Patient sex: M
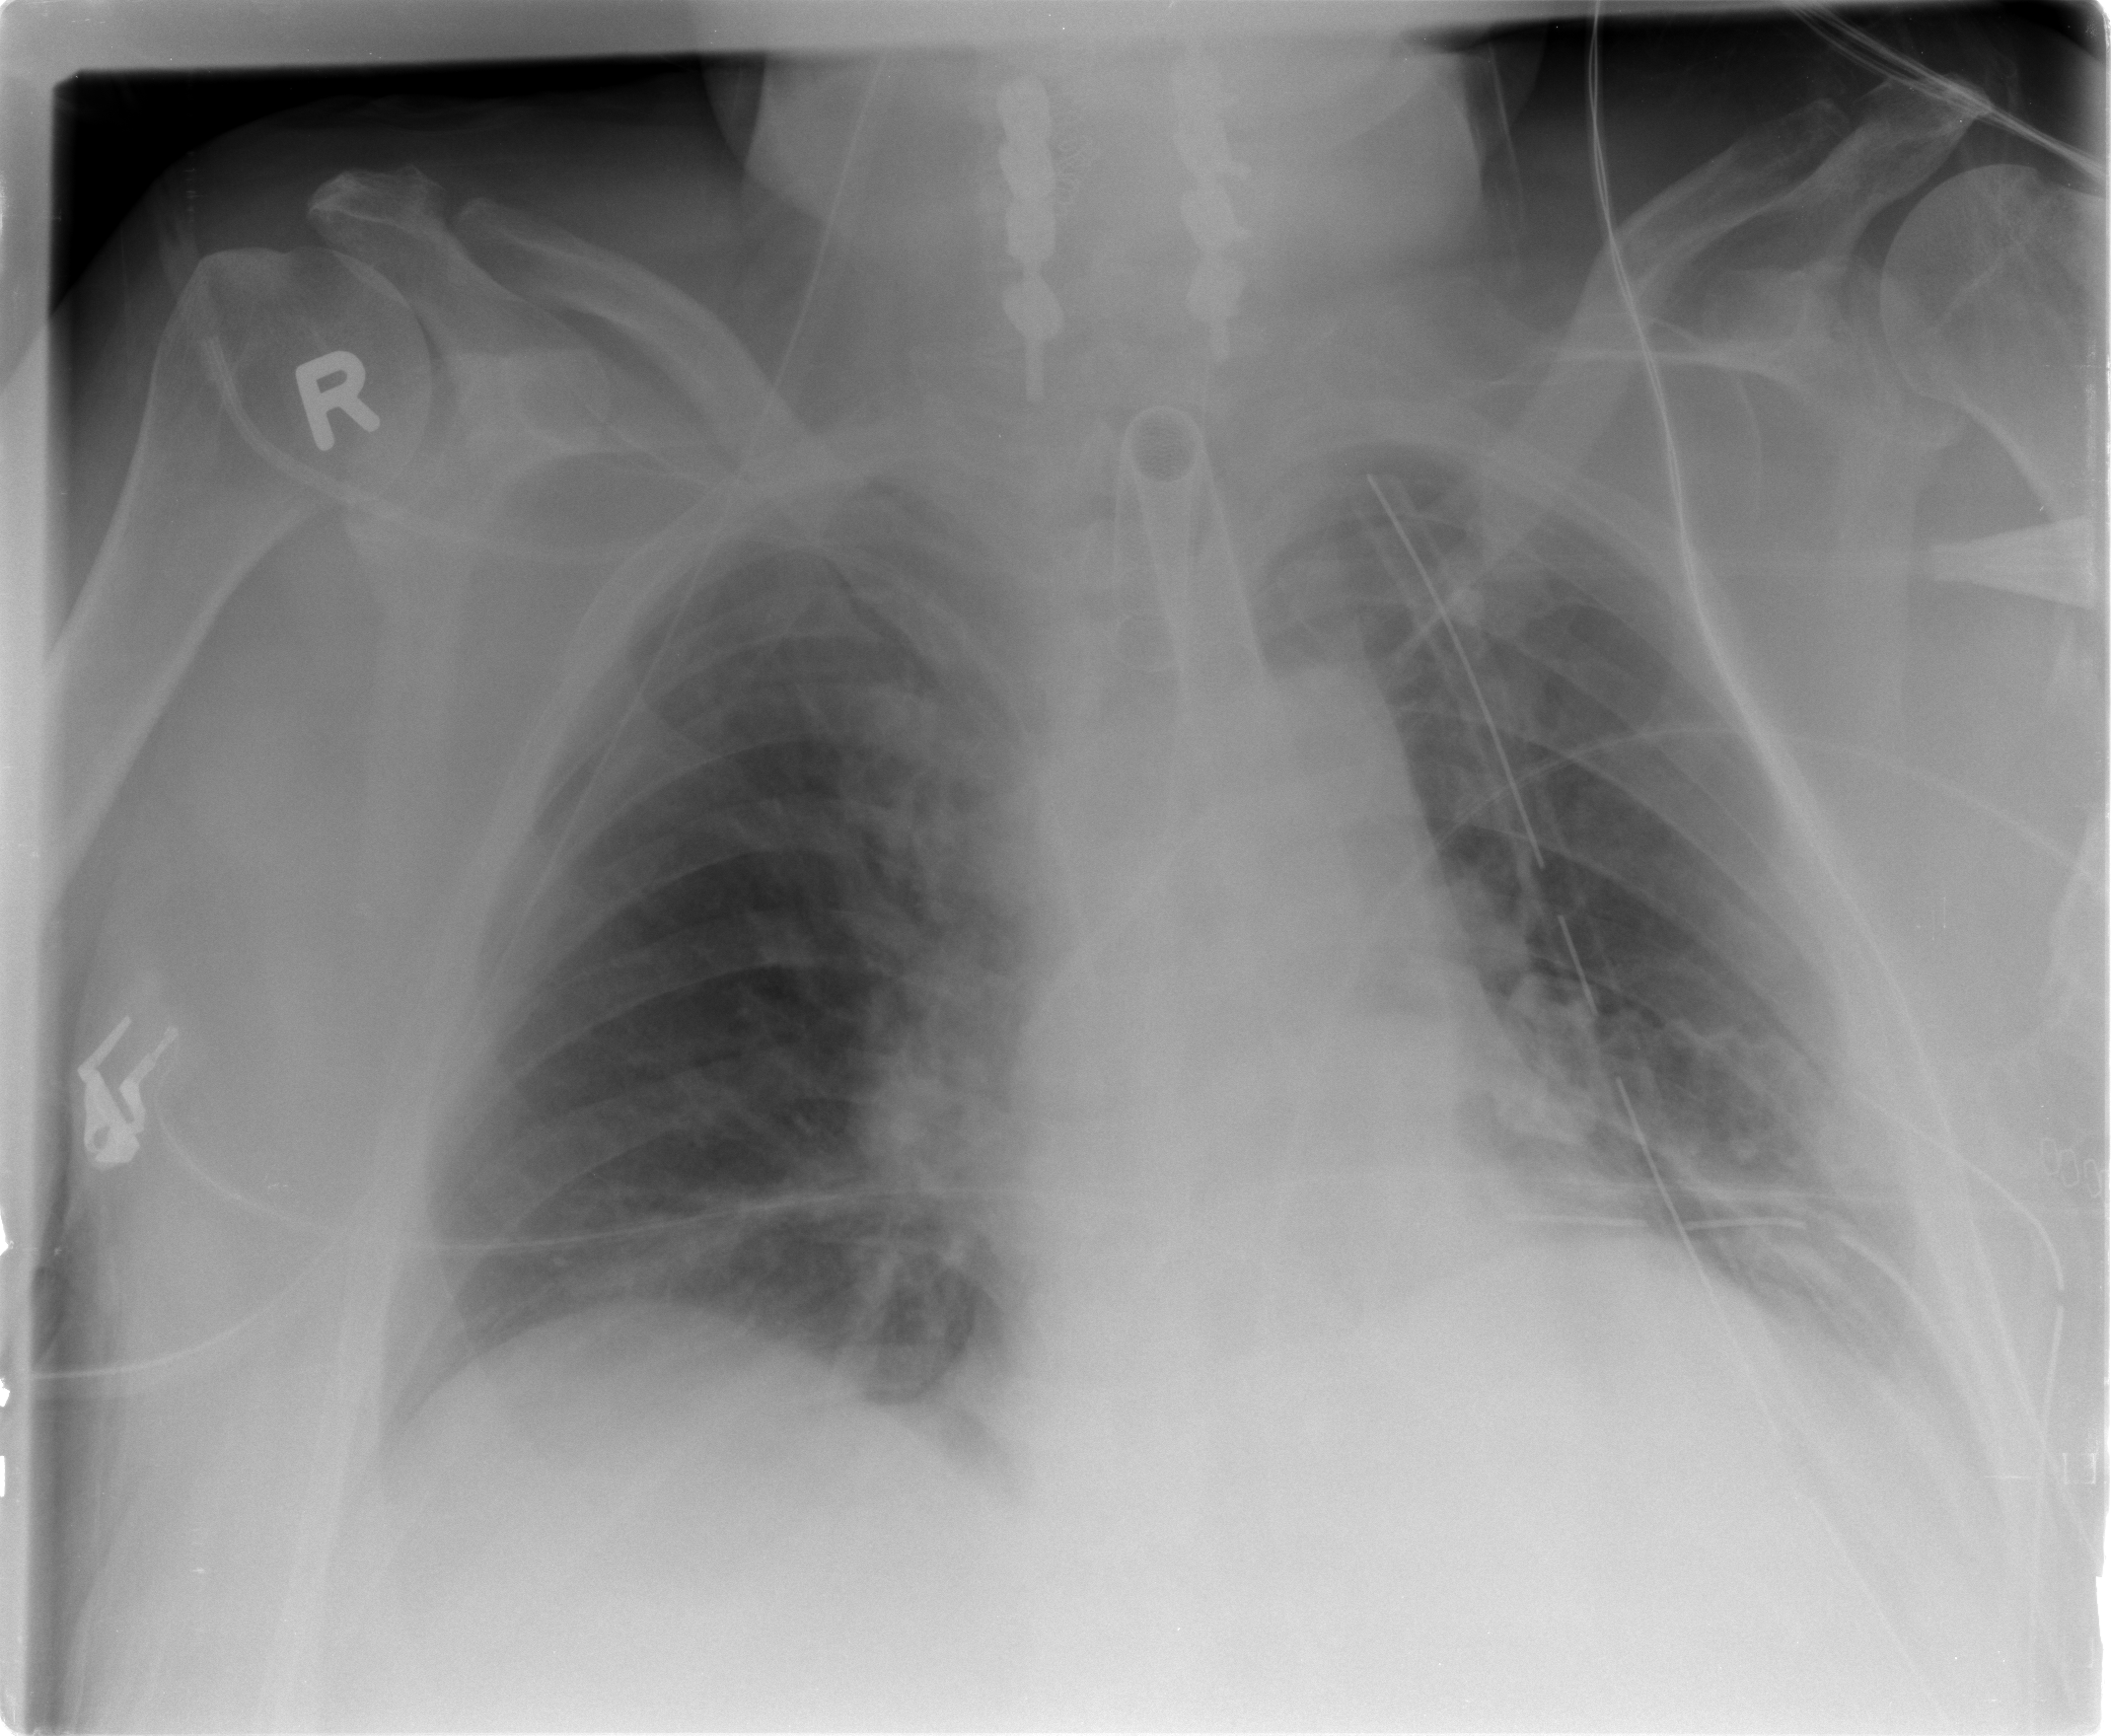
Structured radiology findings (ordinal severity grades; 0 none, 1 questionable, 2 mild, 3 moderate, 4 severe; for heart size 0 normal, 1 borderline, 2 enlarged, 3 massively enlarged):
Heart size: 2
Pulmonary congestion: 0
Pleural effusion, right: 0
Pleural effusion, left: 1
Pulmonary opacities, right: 0
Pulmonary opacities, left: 0
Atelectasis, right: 0
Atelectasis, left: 2